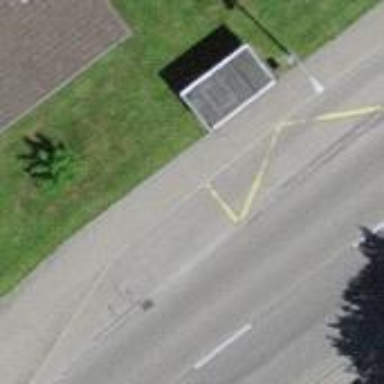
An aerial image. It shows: Bus stop with platform for public transport.